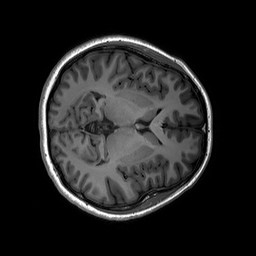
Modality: T1w
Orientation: axial
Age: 27
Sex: female
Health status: healthy
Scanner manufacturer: siemens
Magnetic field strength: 3 T
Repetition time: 2.3 s
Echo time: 0.00236 s